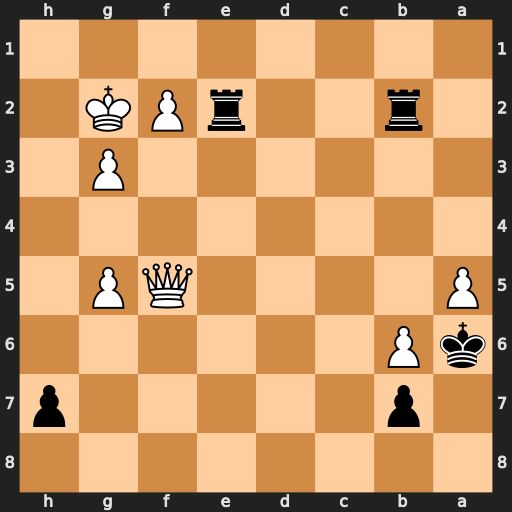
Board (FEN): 8/1p5p/kP6/P4QP1/8/6P1/1r2rPK1/8
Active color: b
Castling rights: -
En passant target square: -
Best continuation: Rxf2+ Qxf2 Rxf2+ Kxf2 Kxa5